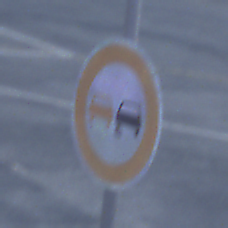
Verkehrszeichen: Ueberholverbot
Umgebung: Outdoor, Suburban
Tageszeit: SunriseSunset
Wetter: PartlyCloudy
Licht: Natural
Jahreszeit: NotSpecified
Kontrast: LowContrast